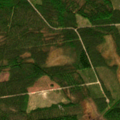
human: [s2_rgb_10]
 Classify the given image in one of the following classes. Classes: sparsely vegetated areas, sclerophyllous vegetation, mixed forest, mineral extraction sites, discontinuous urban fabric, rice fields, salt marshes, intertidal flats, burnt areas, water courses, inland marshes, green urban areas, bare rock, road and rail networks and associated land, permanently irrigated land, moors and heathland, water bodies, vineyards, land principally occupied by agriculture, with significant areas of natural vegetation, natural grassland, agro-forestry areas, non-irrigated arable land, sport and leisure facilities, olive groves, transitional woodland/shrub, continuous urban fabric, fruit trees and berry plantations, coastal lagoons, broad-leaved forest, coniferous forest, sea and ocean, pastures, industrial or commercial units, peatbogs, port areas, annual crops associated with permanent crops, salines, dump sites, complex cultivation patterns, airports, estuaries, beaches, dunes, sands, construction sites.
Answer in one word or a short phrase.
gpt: mixed forest, transitional woodland/shrub